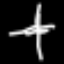
Label: fork